Question: I have the following matrix:

The column & row names are city names, and each point of the matrix is the distance (in miles) between the two cities. For example, if my point is [SanFrancisco, Berkeley] the distance is 13.9. I am trying to figure out a function that given a vector of cities, and the matrix of distances between cities, the function returns the total distance between the provided cities. I don't really know where to start.
EDIT: If there are multiple cities involved (Berkeley -> SanFrancisco->PaloAlto, etc), I figure you have to use some sort of loop? Would it be a repeated loop?
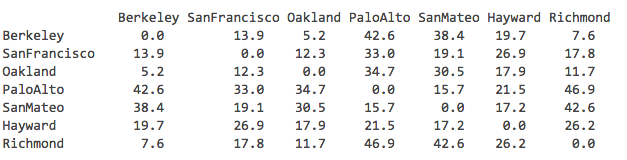
Answer: if this is your matrix:
'''
matrix <- structure(c(0, 3, 5, 3.6, 0, 2.1, 6, 1.9, 0), .Dim = c(3L, 3L
), .Dimnames = list(c("Vienna", "Berlin", "Prague"), c("Vienna", "Berlin", "Prague")))
Vienna Berlin Prague
Vienna 0 3.6 6.0
Berlin 3 0.0 1.9
Prague 5 2.1 0.0
'''
'''
matrix["Vienna","Berlin"]
'''
and you will get
'''
[1] 3.6
'''
'''
#define function
getDist <- function(cityVector, matrix) {
dist <- 0
n <- length(cityVector) - 1
for(i in 1:n) {
dist <- dist + matrix[cityVector[i], cityVector[i+1]]
}
return(dist)
}
'''